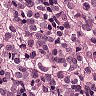
Metastatic tissue present: yes